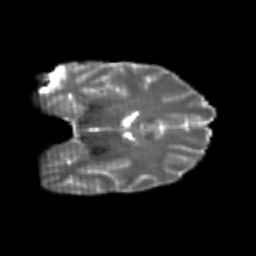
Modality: T2w
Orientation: coronal
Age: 20
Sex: male
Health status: healthy
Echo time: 0.074 s